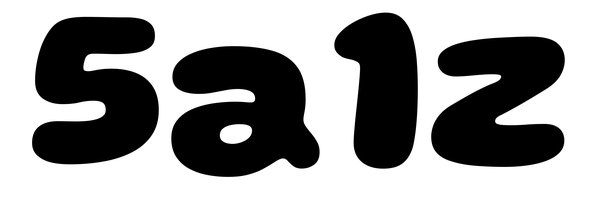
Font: Gluten_ExtraBold